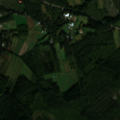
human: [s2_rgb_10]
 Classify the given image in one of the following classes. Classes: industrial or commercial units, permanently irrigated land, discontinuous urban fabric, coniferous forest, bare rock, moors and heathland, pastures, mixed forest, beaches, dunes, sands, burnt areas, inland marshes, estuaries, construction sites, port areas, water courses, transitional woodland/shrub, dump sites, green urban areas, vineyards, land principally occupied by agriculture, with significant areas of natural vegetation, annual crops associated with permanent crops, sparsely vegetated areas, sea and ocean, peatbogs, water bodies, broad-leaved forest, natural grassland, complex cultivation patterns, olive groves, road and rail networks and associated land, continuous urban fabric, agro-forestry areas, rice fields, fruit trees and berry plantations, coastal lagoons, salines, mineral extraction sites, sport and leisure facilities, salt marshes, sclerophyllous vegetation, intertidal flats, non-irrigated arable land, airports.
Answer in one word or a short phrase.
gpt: land principally occupied by agriculture, with significant areas of natural vegetation, coniferous forest, mixed forest